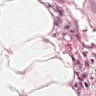
Metastatic tissue present: no